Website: macys
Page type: billing-address
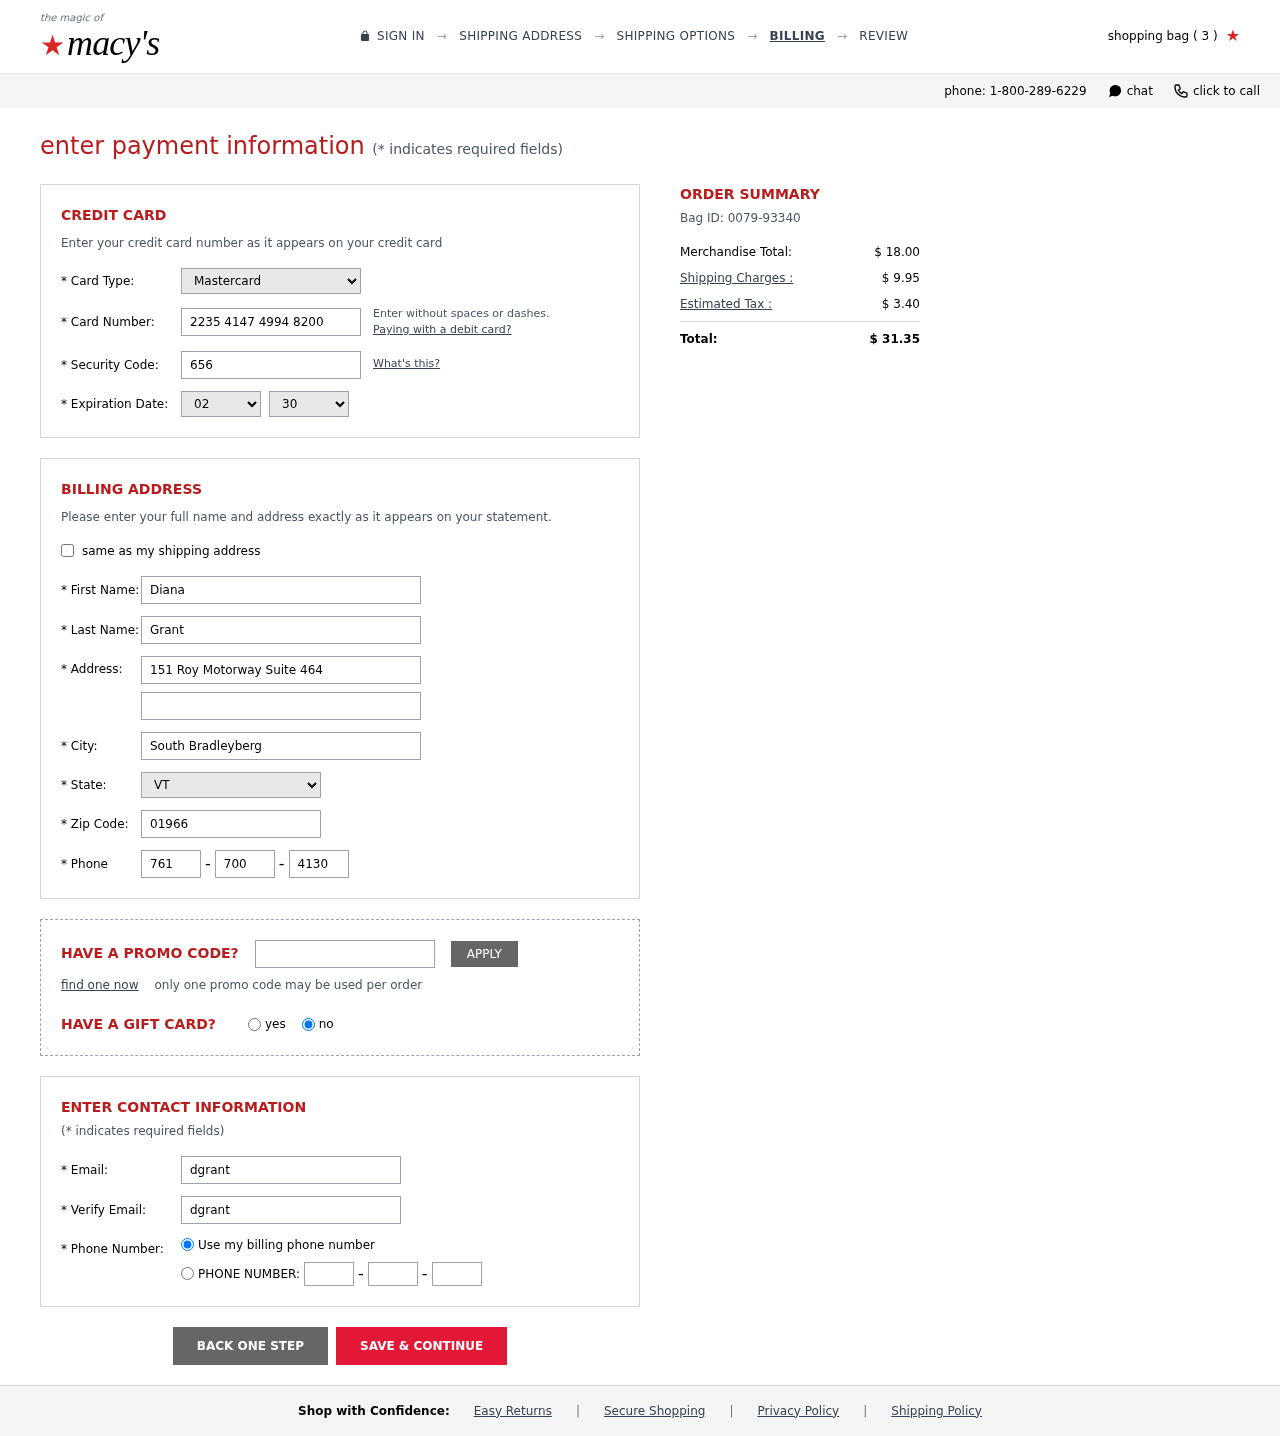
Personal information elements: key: PII_CARD_CVV
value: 656
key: PII_CARD_EXPIRY_MONTH
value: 02
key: PII_CARD_EXPIRY_YEAR
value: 30
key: PII_CARD_NUMBER
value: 2235 4147 4994 8200
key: PII_CARD_TYPE
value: Mastercard
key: PII_CITY
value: South Bradleyberg
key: PII_EMAIL
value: dgrant@gmail.com
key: PII_FIRSTNAME
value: Diana
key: PII_LASTNAME
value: Grant
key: PII_PHONE_AREA
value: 761
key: PII_PHONE_PREFIX
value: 700
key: PII_PHONE_SUFFIX
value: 4130
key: PII_POSTCODE
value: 01966
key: PII_STATE_ABBR
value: VT
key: PII_STREET
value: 151 Roy Motorway Suite 464
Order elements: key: ORDER_NUM_ITEMS
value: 3
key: ORDER_ID
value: Bag ID: 0079-93340
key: ORDER_SUBTOTAL
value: $ 18.00
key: ORDER_SHIPPING_COST
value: $ 9.95
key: ORDER_TAX
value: $ 3.40
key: ORDER_TOTAL
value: $ 31.35